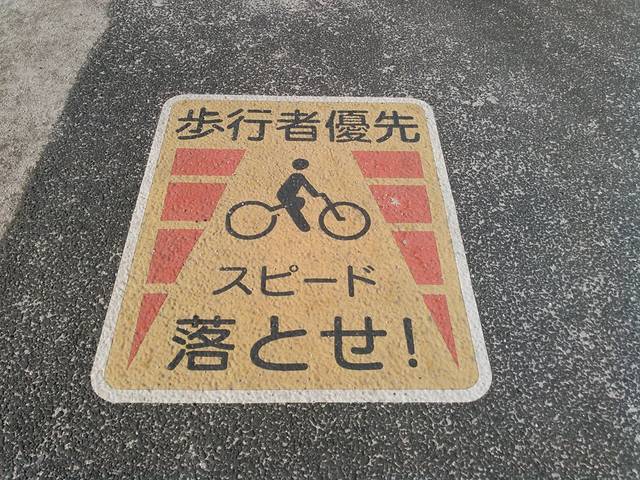
Region: Japan
Coordinates: 35.607, 139.632